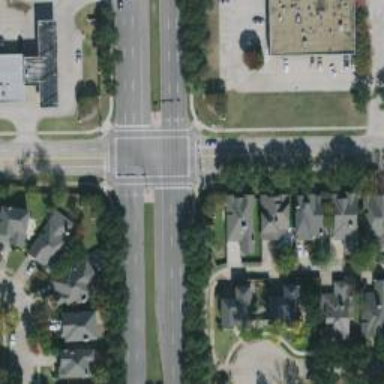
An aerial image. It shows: Secondary road with separate sidewalks.